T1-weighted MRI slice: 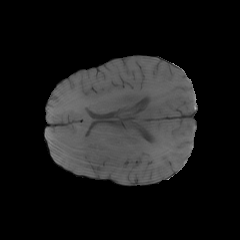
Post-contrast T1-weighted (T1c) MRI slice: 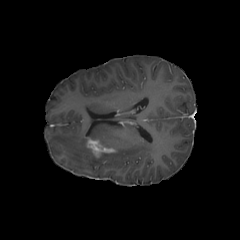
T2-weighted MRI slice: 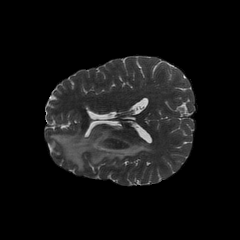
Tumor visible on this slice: yes